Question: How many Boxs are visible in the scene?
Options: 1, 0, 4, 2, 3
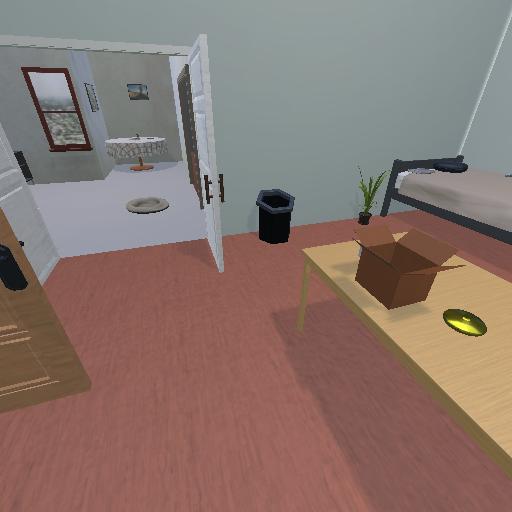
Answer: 1